Question: Is there a way how to run a host code while CUDA device function is running? Due the fact CUDA runtime has to wait until the device function has finished I was wondering if there is a possibility that in the meantime a provided host function delegate would be called.
Something like this:

Starting a thread before the '<<<function>>>' call is for me not the same [Overhead, ...].
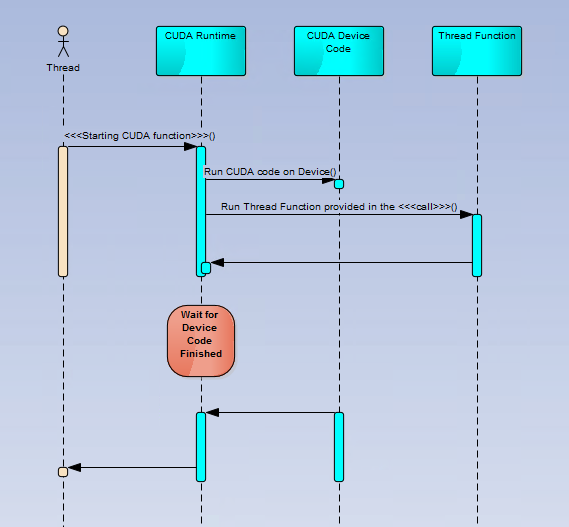
Answer: CUDA kernel calls are . This means that control is returned to the host thread that made the kernel call, the kernel actually starts executing.
So you can run host code concurrently with a kernel simply by placing that host code immediately after the kernel call (and before any other CUDA API calls such as 'cudaDeviceSynchronize()' or 'cudaMemcpy()'). The host code placed there will run concurrently with the kernel, for as long as the kernel executes (and as long as the host code executes.) If you get to a point in your host code where you need results from the device (kernel), then a non-async CUDA API call such as 'cudaDeviceSynchronize()' or 'cudaMemcpy()' will force the host code (thread) to wait until the previously issued CUDA activity (kernels) are complete.
You may wish to read about <URL> in the programming guide.